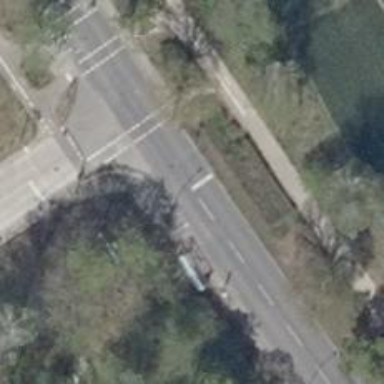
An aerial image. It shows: Road with traffic signals.